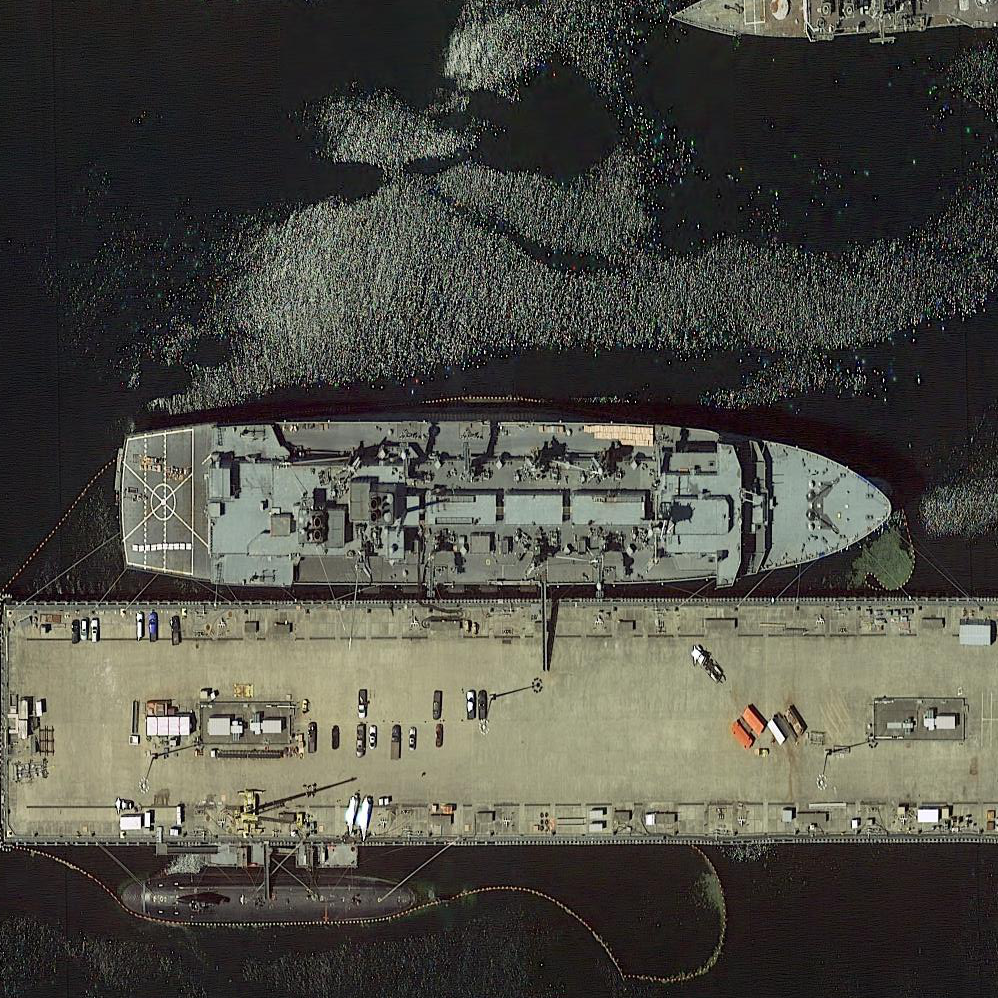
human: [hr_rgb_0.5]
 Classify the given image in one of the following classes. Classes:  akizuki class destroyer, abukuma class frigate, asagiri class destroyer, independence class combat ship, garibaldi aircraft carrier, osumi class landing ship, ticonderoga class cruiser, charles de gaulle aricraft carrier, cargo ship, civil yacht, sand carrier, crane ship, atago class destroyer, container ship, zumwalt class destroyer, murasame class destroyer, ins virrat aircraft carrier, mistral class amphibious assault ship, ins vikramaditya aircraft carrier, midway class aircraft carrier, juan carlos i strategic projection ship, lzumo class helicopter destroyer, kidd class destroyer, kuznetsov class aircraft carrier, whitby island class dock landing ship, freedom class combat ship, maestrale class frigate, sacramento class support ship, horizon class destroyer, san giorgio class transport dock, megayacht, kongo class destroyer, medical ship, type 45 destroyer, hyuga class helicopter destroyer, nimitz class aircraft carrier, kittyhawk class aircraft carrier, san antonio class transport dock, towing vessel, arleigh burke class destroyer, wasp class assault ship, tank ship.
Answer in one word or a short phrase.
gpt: Sacramento class support ship